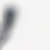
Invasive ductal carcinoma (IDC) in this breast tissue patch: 0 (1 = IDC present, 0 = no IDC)